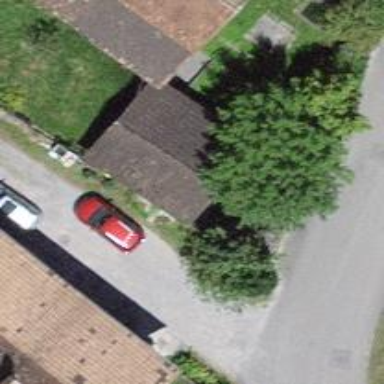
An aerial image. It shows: Garage.